Interaction volume radius: 10 \u00c5
Interaction volume height: 25 \u00c5
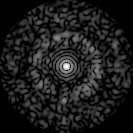
Disorder parameter: 0.8509